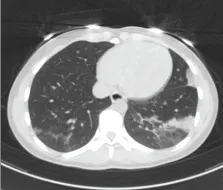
August.
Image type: radiology (ct)